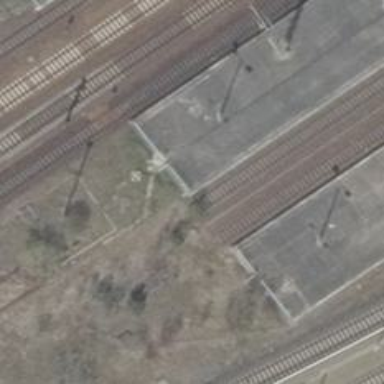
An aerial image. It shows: Abandoned railway with electrified contact lines.